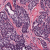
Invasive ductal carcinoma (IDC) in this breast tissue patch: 1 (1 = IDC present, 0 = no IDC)